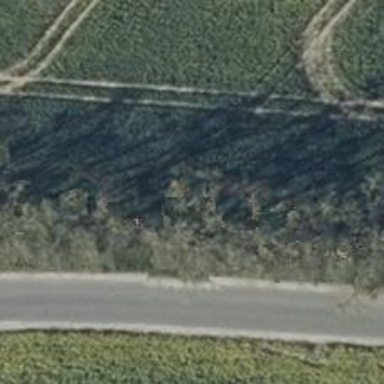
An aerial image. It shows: Row of deciduous broadleaved trees.